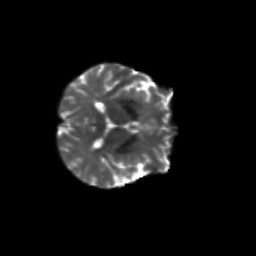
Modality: T2w
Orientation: axial
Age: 56
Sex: female
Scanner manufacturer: siemens
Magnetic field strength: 3 T
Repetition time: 4.71 s
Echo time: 0.0906 s